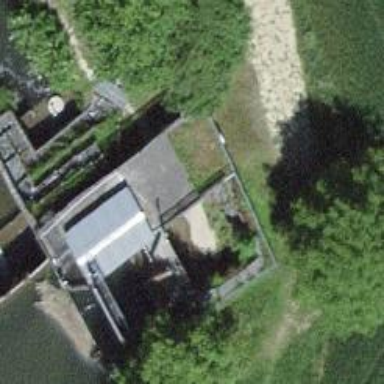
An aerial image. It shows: Hydro power generator with horizontal axis design.